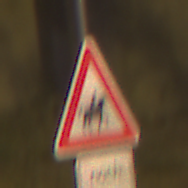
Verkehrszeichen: ReiterLinks
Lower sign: LaengeEinerStrecke4
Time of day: Night
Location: Outdoor (Suburban)
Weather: PartlyCloudy
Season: NotSpecified
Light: Artificial